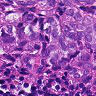
Metastatic tissue present: yes